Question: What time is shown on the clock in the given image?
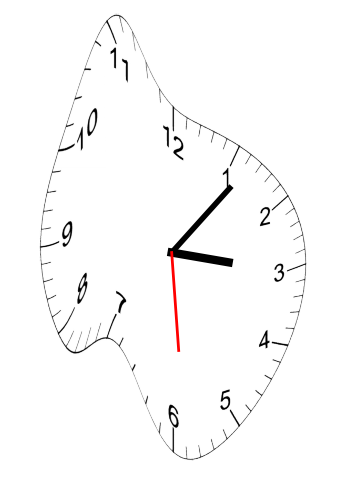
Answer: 03:06:29